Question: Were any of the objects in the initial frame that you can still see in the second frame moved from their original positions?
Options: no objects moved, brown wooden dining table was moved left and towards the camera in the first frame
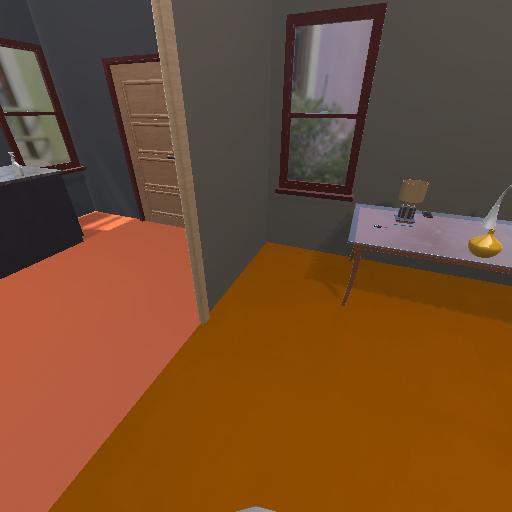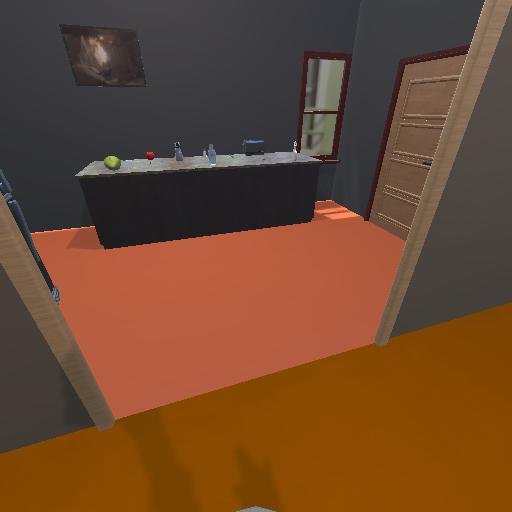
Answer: no objects moved